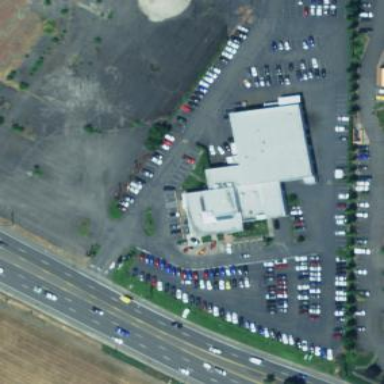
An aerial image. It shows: Building that houses car shop.